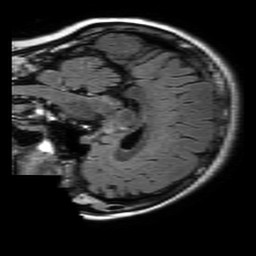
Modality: FLAIR
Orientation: sagittal
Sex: female
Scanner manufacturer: philips
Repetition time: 11 s
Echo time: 0.125 s